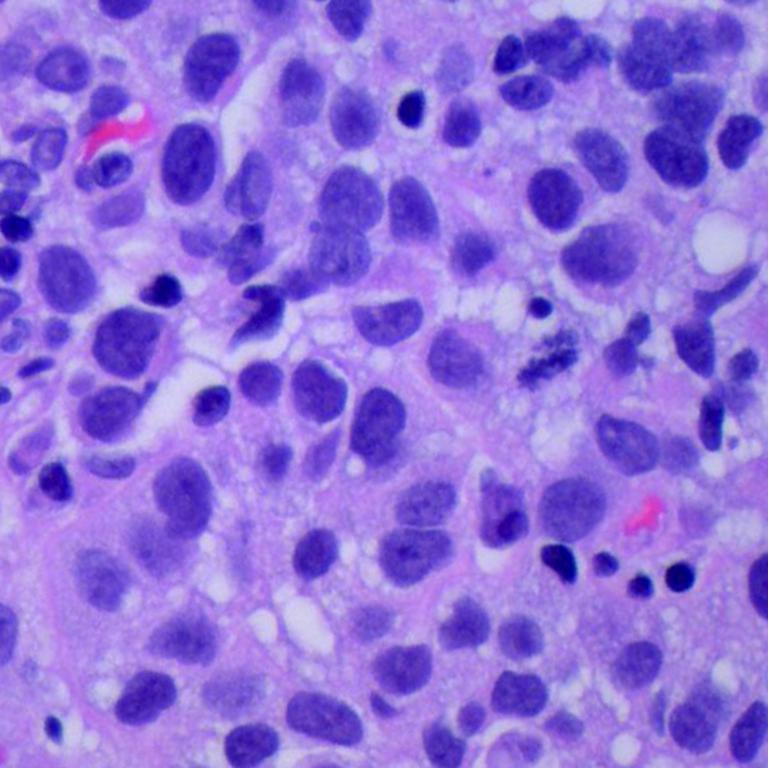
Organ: lung
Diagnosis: squamous carcinomas